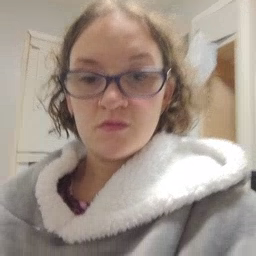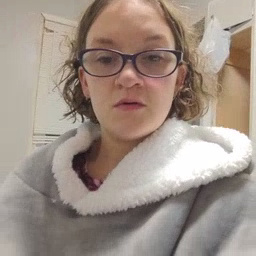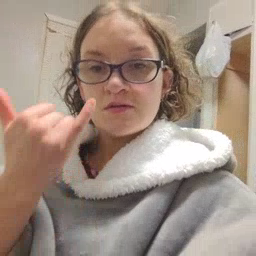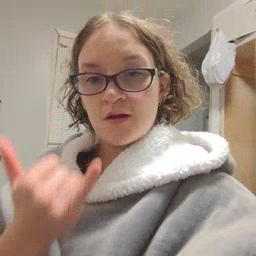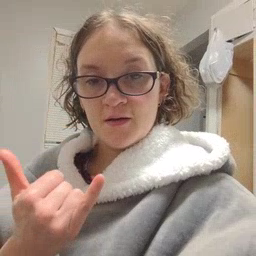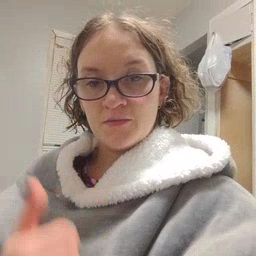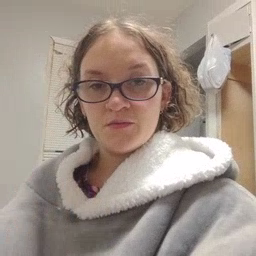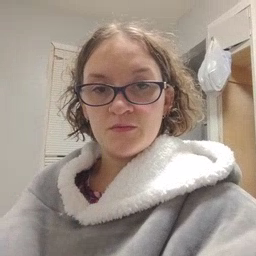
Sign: now